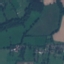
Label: Pasture